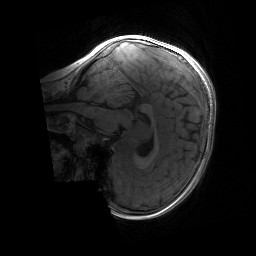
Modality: T1w
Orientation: sagittal
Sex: male
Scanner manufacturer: siemens
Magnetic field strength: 3 T
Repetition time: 1.9 s
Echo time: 0.00243 s